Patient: sex F, age 19
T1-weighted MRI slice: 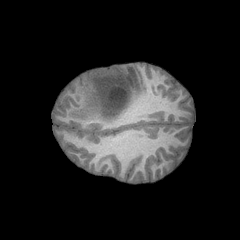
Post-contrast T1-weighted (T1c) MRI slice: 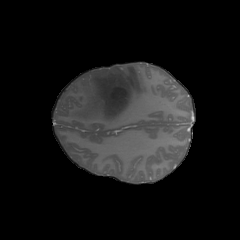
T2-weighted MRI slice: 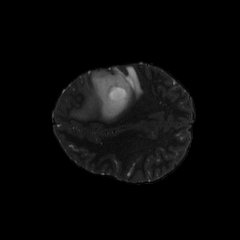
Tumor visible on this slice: yes
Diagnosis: Astrocytoma, IDH-mutant
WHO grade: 4